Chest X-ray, AP view. Patient: 46 years old, sex F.
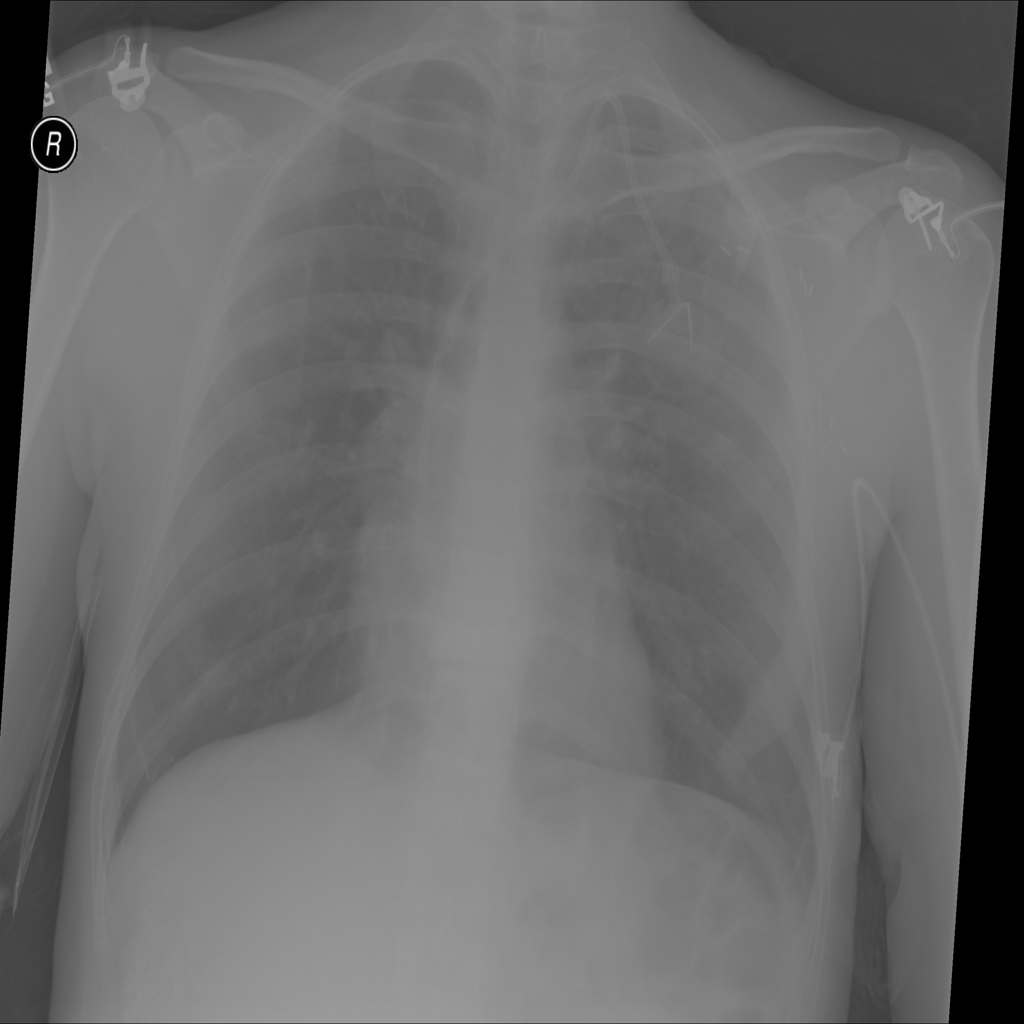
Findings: No Finding